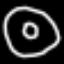
Label: donut